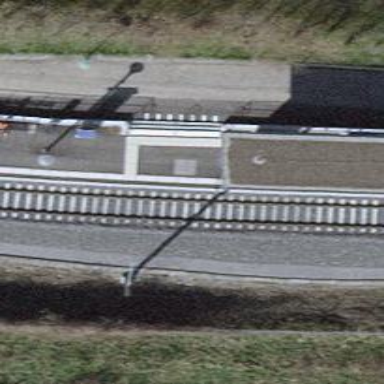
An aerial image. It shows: Single railway track with electrification through contact line.